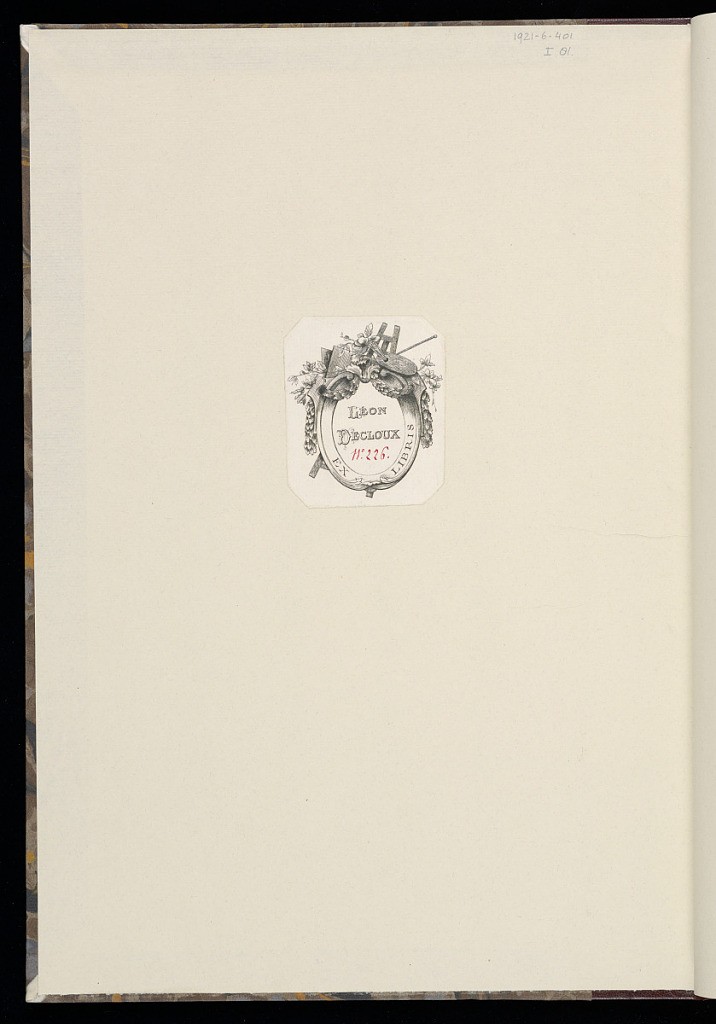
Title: Ier CAHIER DE CHIFFRES Inventés par Ranson
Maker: Pierre Ranson, French, 1736–1786
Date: ca. 1780
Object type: Album
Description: Album with two series of decorative monogram designs incorporating flowers, foliate branches, leaves, berries, and ribbons. The letters are topped with crowns. The plates are numbered, signed, and hand colored. Modern Binding, hand marbled boards with parchment corners on boards, leather spine. Red leather lettering piece with ‘Ranson / Cahier / De / Chiffres' lettered in gold.